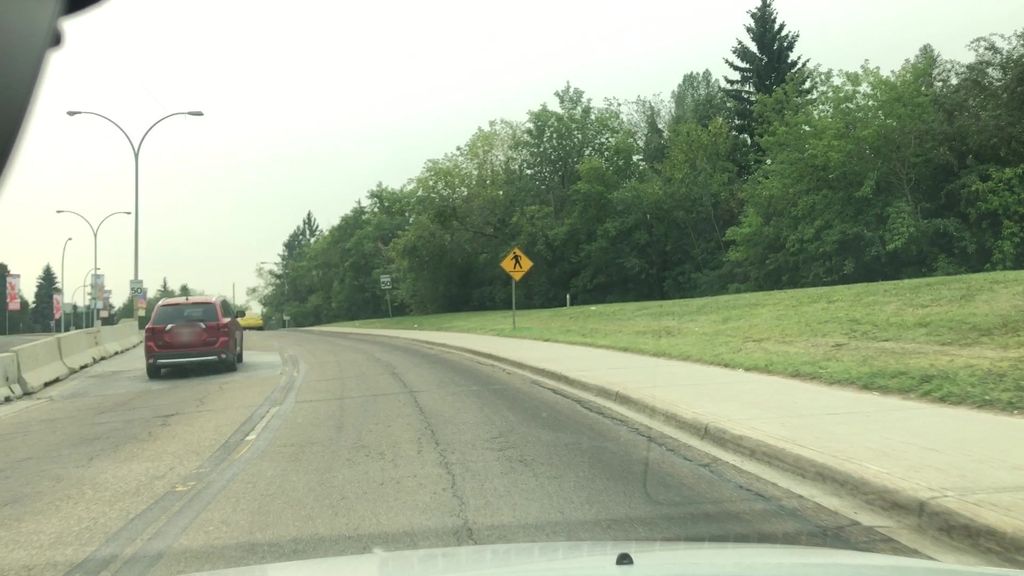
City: edmonton